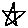
Label: star